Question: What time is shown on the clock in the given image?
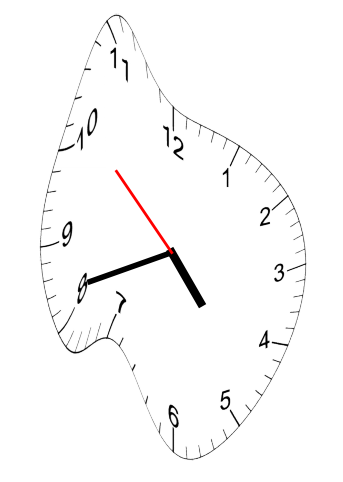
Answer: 04:41:52